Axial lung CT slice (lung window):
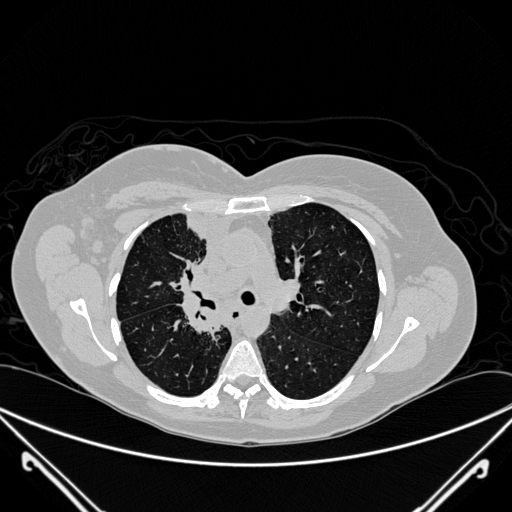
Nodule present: no